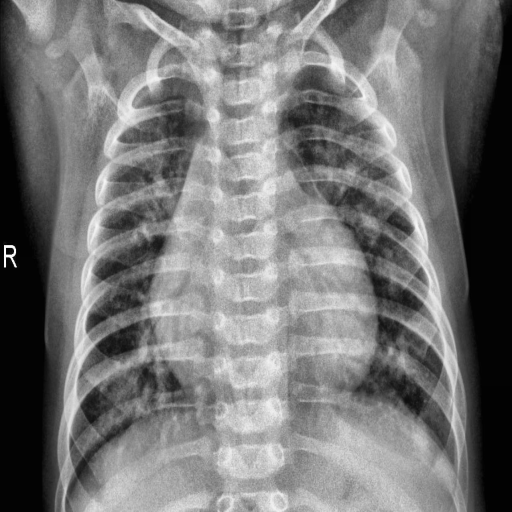
Finding: PNEUMONIA